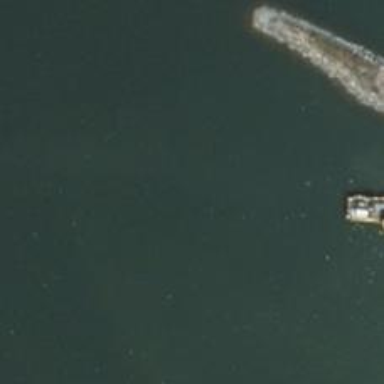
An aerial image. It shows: Tertiary ferry.